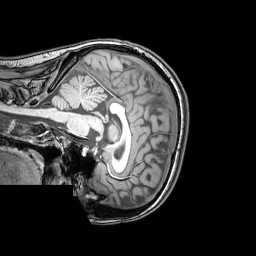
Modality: T1w
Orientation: sagittal
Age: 20
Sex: female
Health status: healthy
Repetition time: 0.081 s
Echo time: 0.037 s